Question: I tagged this question with 'poisson' as I am not sure if it will be helpful in this case.
I need to create a distribution (probably formatted as an image in the end) from a list of data.
For example:
'''
data = [1, 2, 2, 2, 2, 3, 3, 3, 4, 4, 5, 10, 10, 10, 22, 30, 30, 35, 46, 58, 59, 59]
'''
such that the data can be used to create a visual distribution. I might, for example in this case, say that the ranges are in 10 and there needs to be at least 3 items in each range to be a valid point.
With this example data, I would expect the result to be analogous to
'''
ditribution = [1, 2, 4, 6]
'''
since I have > 3 items in ranges 0-9, 10-19, 30-39 and 50-59. Using that result I could generate an image that has the sections segmented out (darker color) that exist in my final distribution. An example of the type of image I am trying to create can be seen below and would have been generated with far more data. Ignore the blue line for now.
I know how to do this the way of iterating over every item in the list and doing my calculation like that. But, my data set may have hundreds of thousands, or even millions of numbers. My range (10) and my required number of items (3) will likely be much larger in a real world example.

Thanks for any help.
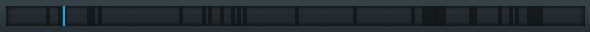
Answer: If 'data' is always sorted, a compact approach might be:
'''
import itertools as it
d = [k+1 for k, L in
((k, len(list(g))) for k, g in it.groupby(data,key=lambda x:x//10))
if L>=3]
'''
If 'data' isn't sorted, or if you don't know, use 'sorted(data)' as the first argument to 'itertools.groupby', instead of just 'data'.
If you prefer a less dense/compact approach, you can of course expand this, e.g. to:
'''
def divby10(x): return x//10
distribution = []
for k, g in it.groupby(data, key=divby10):
L = len(list(g))
if L < 3: continue
distribution.append(k+1)
'''
In either case, the mechanism is that 'groupby' first applies the callable passed as 'key=' to each item in the iterable passed as its first argument, to obtain each item's"key"; for each consecutive group of items which have the same "key", 'groupby' yields a tuple with two items: the value of the key, and an iterable over all items in said group.
Here, the key is obtained by dividing an item by 10 (with truncation); 'len(list(g))' is the number of consecutive items with that "key". Since the items must be consecutive, you need the data to be sorted (and, it's simpler to just sort it, than sort it "by value divided by 10 with truncation";-).